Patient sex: M
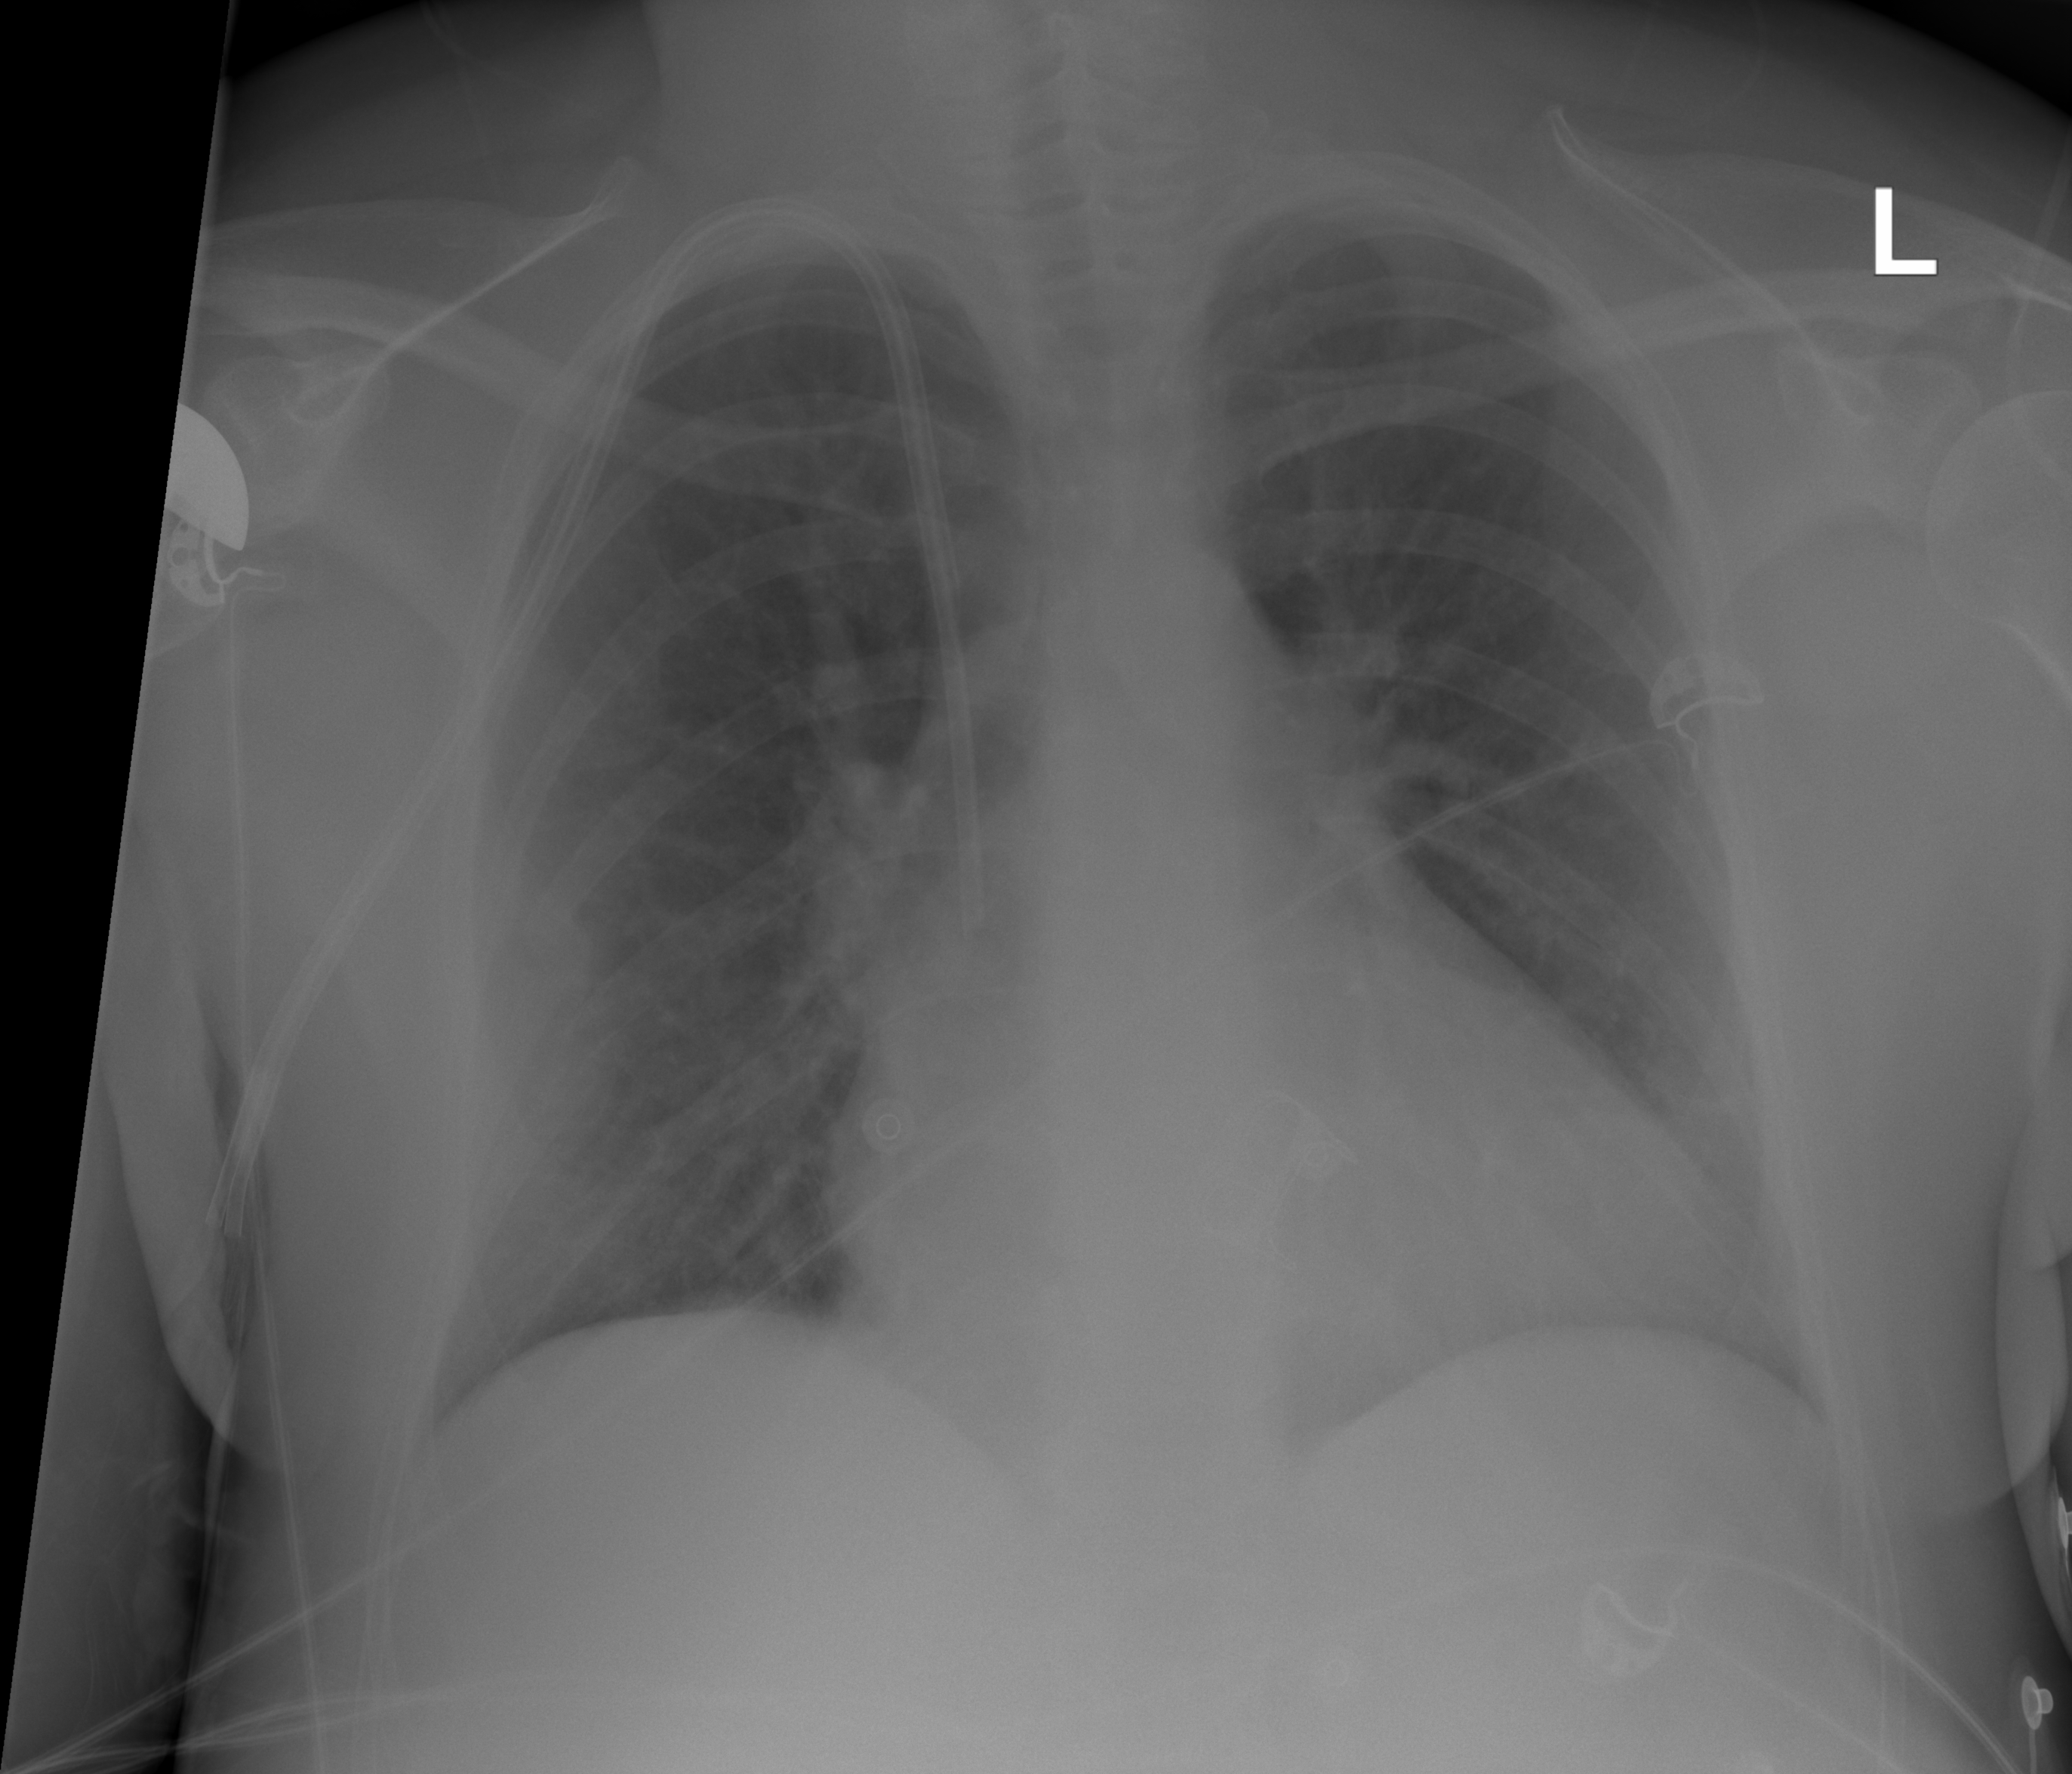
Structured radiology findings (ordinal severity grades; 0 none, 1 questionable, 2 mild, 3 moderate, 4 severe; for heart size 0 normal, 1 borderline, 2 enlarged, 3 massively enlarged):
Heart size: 2
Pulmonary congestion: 0
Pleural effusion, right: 0
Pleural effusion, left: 0
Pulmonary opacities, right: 0
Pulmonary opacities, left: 0
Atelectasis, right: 0
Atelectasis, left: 2